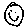
Label: smiley face